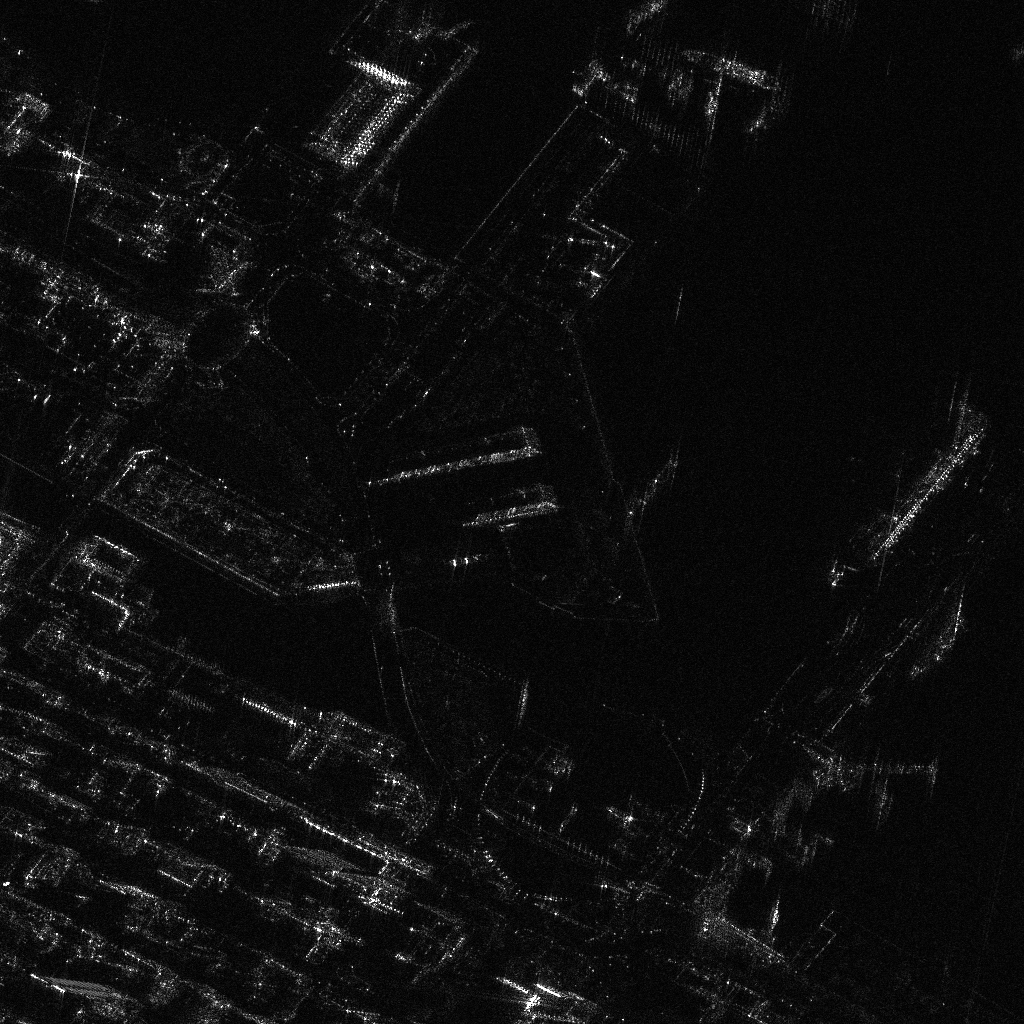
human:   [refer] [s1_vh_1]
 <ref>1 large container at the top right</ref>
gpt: <box>[[66, 5, 75, 7, 17]]</box>

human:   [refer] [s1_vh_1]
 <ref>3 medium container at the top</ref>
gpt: <box>[[68, 7, 69, 12, 23], [65, 6, 66, 9, 23], [66, 6, 67, 9, 23]]</box>

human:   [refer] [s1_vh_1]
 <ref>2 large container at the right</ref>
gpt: <box>[[89, 38, 92, 55, 40], [90, 58, 93, 66, 38]]</box>